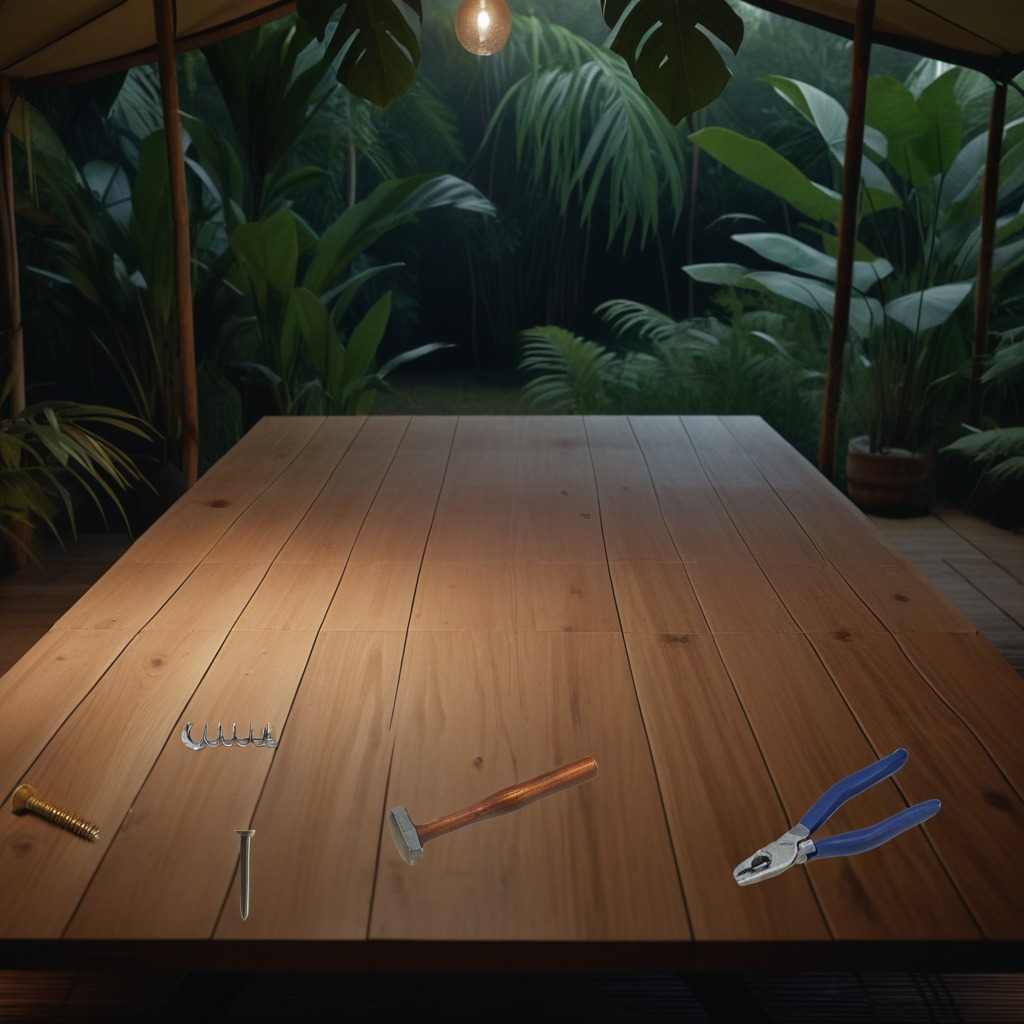
A hammer, an iron nail, a metal machine screw, a coiled metal spring, and a pair of pliers are lying on a wooden table inside a jungle field workshop tent at night.